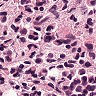
Metastatic tissue present: yes